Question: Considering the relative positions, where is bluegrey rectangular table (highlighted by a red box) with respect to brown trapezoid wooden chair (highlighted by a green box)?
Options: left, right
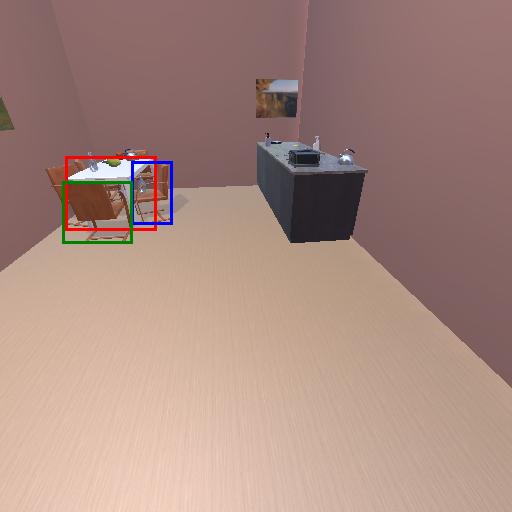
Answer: left